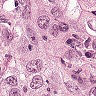
Metastatic tissue present: yes